Field crop: maize
Growth stage: 2
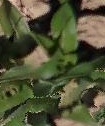
Species: maize